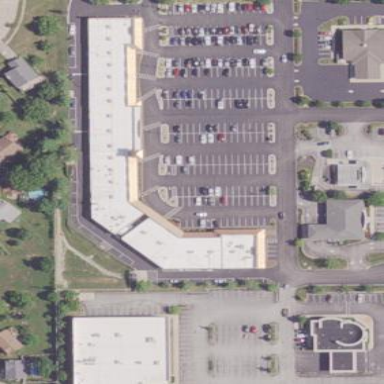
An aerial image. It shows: Parking area.